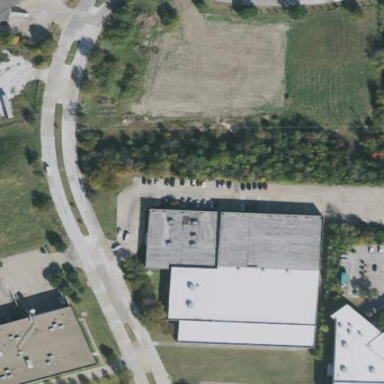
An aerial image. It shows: Commercial building.